Question: I have a drop-down selector with a large amount of items. I want to center scroll the box when it gets opened to have the selected item centered in the middle of it.
Here's a picture to show what I want, except I'm looking to do this in a drop-down list selector.

Here's an example of the dropdown I'm using:
'''
<select name="EndTime" id="endTime">
<option value="00:00">12:00am</option>
<option value="00:15">12:15am</option>
<option value="00:30">12:30am</option>
<option value="00:45">12:45am</option>
<option value="01:00">1:00am</option>
<option value="01:15">1:15am</option>
<option value="01:30">1:30am</option>
<option value="01:45">1:45am</option>
<option value="02:00">2:00am</option>
<option value="02:15">2:15am</option>
<option value="02:30">2:30am</option>
<option value="02:45">2:45am</option>
<option value="03:00">3:00am</option>
<option value="03:15">3:15am</option>
<option value="03:30">3:30am</option>
<option value="03:45">3:45am</option>
<option value="04:00">4:00am</option>
<option value="04:15">4:15am</option>
<option value="04:30">4:30am</option>
<option value="04:45">4:45am</option>
<option value="05:00">5:00am</option>
<option value="05:15">5:15am</option>
<option value="05:30">5:30am</option>
<option value="05:45">5:45am</option>
<option value="06:00">6:00am</option>
<option value="06:15">6:15am</option>
<option value="06:30">6:30am</option>
<option value="06:45">6:45am</option>
<option value="07:00">7:00am</option>
<option value="07:15">7:15am</option>
<option value="07:30">7:30am</option>
<option value="07:45">7:45am</option>
<option value="08:00">8:00am</option>
<option value="08:15">8:15am</option>
<option value="08:30">8:30am</option>
<option value="08:45">8:45am</option>
<option value="09:00">9:00am</option>
<option value="09:15">9:15am</option>
<option value="09:30">9:30am</option>
<option value="09:45">9:45am</option>
<option value="10:00">10:00am</option>
<option value="10:15">10:15am</option>
<option value="10:30">10:30am</option>
<option value="10:45">10:45am</option>
<option value="11:00">11:00am</option>
<option value="11:15">11:15am</option>
<option value="11:30">11:30am</option>
<option value="11:45">11:45am</option>
<option value="12:00">12:00pm</option>
<option value="12:15">12:15pm</option>
<option value="12:30">12:30pm</option>
<option value="12:45">12:45pm</option>
<option value="13:00">1:00pm</option>
<option value="13:15">1:15pm</option>
<option value="13:30">1:30pm</option>
<option value="13:45">1:45pm</option>
<option value="14:00">2:00pm</option>
<option value="14:15">2:15pm</option>
<option value="14:30">2:30pm</option>
<option value="14:45">2:45pm</option>
<option value="15:00">3:00pm</option>
<option value="15:15">3:15pm</option>
<option value="15:30">3:30pm</option>
<option value="15:45">3:45pm</option>
<option value="16:00">4:00pm</option>
<option value="16:15">4:15pm</option>
<option value="16:30">4:30pm</option>
<option value="16:45">4:45pm</option>
<option value="17:00">5:00pm</option>
<option value="17:15">5:15pm</option>
<option value="17:30">5:30pm</option>
<option value="17:45">5:45pm</option>
<option value="18:00" selected="selected">6:00pm</option>
<option value="18:15">6:15pm</option>
<option value="18:30">6:30pm</option>
<option value="18:45">6:45pm</option>
<option value="19:00">7:00pm</option>
<option value="19:15">7:15pm</option>
<option value="19:30">7:30pm</option>
<option value="19:45">7:45pm</option>
<option value="20:00">8:00pm</option>
<option value="20:15">8:15pm</option>
<option value="20:30">8:30pm</option>
<option value="20:45">8:45pm</option>
<option value="21:00">9:00pm</option>
<option value="21:15">9:15pm</option>
<option value="21:30">9:30pm</option>
<option value="21:45">9:45pm</option>
<option value="22:00">10:00pm</option>
<option value="22:15">10:15pm</option>
<option value="22:30">10:30pm</option>
<option value="22:45">10:45pm</option>
<option value="23:00">11:00pm</option>
<option value="23:15">11:15pm</option>
<option value="23:30">11:30pm</option>
<option value="23:45">11:45pm</option>
</select>
'''
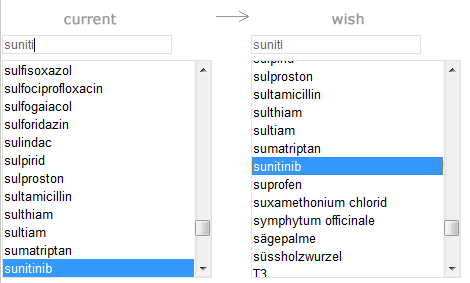
Answer: I'm sure there's a better way of doing this, but it does work
<URL>
'''
$('#listF').click(function() {
var n = 10;
var val = this.selectedIndex;
if ((this.selectedIndex < ($(this).find('option').length - n)) && (this.selectedIndex > n)) {
this.selectedIndex += n;
this.selectedIndex -= (2 * n);
this.selectedIndex += n;
} else {
this.selectedIndex = ((this.selectedIndex<n)?0:99);
this.selectedIndex = val;
}
});
'''
Edit: Adding a check before updating the selectedIndex so that you can select the last n( 10 here) items as well.
Edit2: Fixing the bug pointed out by rolfv1